Question: I'm trying to make a odd-shaped dialogue box shaped liked one in the link below (without the wiggly tail). I've thought about doing it through polyfill, but that ended up making the element too large. I thought I could maybe do it with pseudo elements, but I didn't think I could put a shadow behind effect and have the odd-shaped top/bottom with just two pseudo elements.

The best method I could think of was to nest multiple 'div's inside the main one and position them with 'absolute' and set the 'top' manually, but I was wondering if there was an easier way of doing so.
If I want to make a 'div' like this and write things inside without them being cut off, how should I go about doing it?
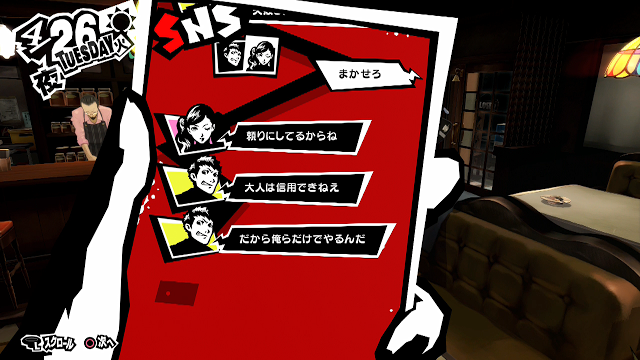
Answer: A single element with pseudo classes absolutely positioned using perspective and transforms can look like that.
'''
div {
position: relative;
display: inline-block;
color: white;
margin: 3em;
perspective: 250px;
}
div::before, div::after {
content: '';
position: absolute;
z-index: -1;
top: -1em;
left: -1.5em;
right: -2em;
bottom: -1em;
background: black;
padding: 2em 3em .5em .5em;
transform: rotateX(180deg) rotateY(15deg) rotate(1.5deg) skewX(25deg);
}
div::before {
background: white;
top: -1.5em;
left: -2.25em;
right: -2.75em;
bottom: -1.75em;
transform: rotateX(180deg) rotateY(15deg) skewX(35deg);
}
body {
background: red;
}
'''
'''
<div>i know kung foo</div>
'''